Question: i have a problem. I want to use OSGi for a Website. I am pretty new to OSGi but i have read the basics and want to use the framework Equinox. For this i had read the Quick Start Guide from <URL> and bought and read the Book "OSGi and Equinox - Creating Highly Modular Java Systems"
But back to my problem. I downloaded the bridge.war from the equinox site and createt a first bundle with a servlet. The Activator look like this:
'''
public void start(BundleContext bundleContext) throws Exception {
Activator.context = bundleContext;
httpServiceTracker = new HttpServiceTracker(context);
httpServiceTracker.open();
}
public void stop(BundleContext bundleContext) throws Exception {
Activator.context = null;
httpServiceTracker.close();
httpServiceTracker = null;
}
private class HttpServiceTracker extends ServiceTracker {
public HttpServiceTracker(BundleContext context) {
super(context, HttpService.class.getName(), null);
}
public Object addingService(ServiceReference reference) {
HttpService httpService = (HttpService) context.getService(reference);
try {
httpService.registerServlet("/index", new StartServlet(), null, null); //$NON-NLS-1$
} catch (Exception e) {
e.printStackTrace();
}
return httpService;
}
public void removedService(ServiceReference reference, Object service) {
HttpService httpService = (HttpService) service;
httpService.unregister("/index"); //$NON-NLS-1$
super.removedService(reference, service);
}
}
'''
And my Servlet look like this:
protected void doGet(HttpServletRequest request, HttpServletResponse response) throws ServletException, IOException {
performTask(request, response);
}
'''
protected void doPost(HttpServletRequest request, HttpServletResponse response) throws ServletException,
IOException {
performTask(request, response);
}
private void performTask(HttpServletRequest request, HttpServletResponse response) throws ServletException,
IOException {
RequestDispatcher RequestDispatcherview = request.getRequestDispatcher("test.jsp");
RequestDispatcherview.forward(request, response);
}
'''
The JSP File is in the Folder /WebContent/ which is in the Bundle.
If i deploy the bundle into the bridge.war and try to open the site in a Browser, i always get the following:

I do not know how i can configure my Servlet or my Activator, that they will find the jsp file.
I tried to move the JSP File into the bridge.war but it does not help me to prevent this problem.
I guess i have to register the jsp file anywhere (maybe with 'httpService.registerResources(arg0, arg1, arg2);') but i do not know how i do this properly.
I hope you can help me.
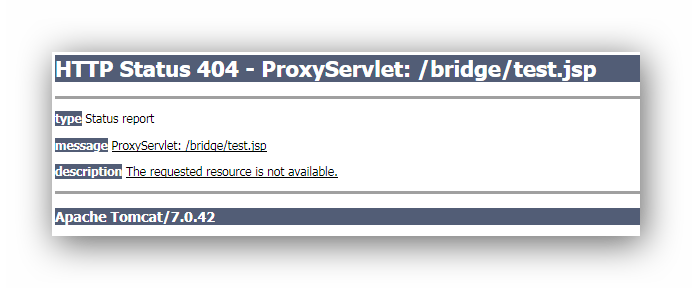
Answer: I finally solved my Problem. I used extension points. Here is my plugin.xml:
'''
<plugin>
<extension point="org.eclipse.equinox.http.registry.httpcontexts">
<httpcontext id="html">
<resource-mapping path="/WebContent/static"/>
</httpcontext>
</extension>
<extension point="org.eclipse.equinox.http.registry.resources">
<resource alias="/webApp" httpcontextId="html"/>
</extension>
<extension point="org.eclipse.equinox.http.registry.httpcontexts">
<httpcontext id="jsp">
<resource-mapping path="/WebContent/dynamic"/>
</httpcontext>
</extension>
<extension point="org.eclipse.equinox.http.registry.servlets">
<servlet alias="/webApp/*.jsp" class="org.eclipse.equinox.jsp.jasper.registry.JSPFactory" httpcontextId="jsp"/>
<servlet alias="/webApp/Login" class="webfiles.servlets.Login"/>
</extension>
</plugin>
'''
My Start and Stop methods in the Activator are looking like this:
Start:
'''
@Override
public void start(BundleContext bundleContext) throws Exception {
super.start(bundleContext);
Activator.context = bundleContext;
Bundle jettBundle = Platform.getBundle("org.eclips.equinox.http.jetty");
Bundle httpRegistryBundle = Platform.getBundle("org.eclipse.equinox.http.registry");
try {
jettBundle.start();
httpRegistryBundle.start();
} catch (Exception e) {
// TODO: handle exception
}
}
'''
Stop:
'''
@Override
public void stop(BundleContext bundleContext) throws Exception {
super.stop(bundleContext);
Activator.context = null;
Bundle jettBundle = Platform.getBundle("org.eclips.equinox.http.jetty");
Bundle httpRegistryBundle = Platform.getBundle("org.eclipse.equinox.http.registry");
try {
jettBundle.stop();
httpRegistryBundle.stop();
} catch (Exception e) {
// TODO: handle exception
}
}
'''
With this configuration i can use
'''
RequestDispatcher dispatcher = req.getRequestDispatcher("/webApp/start.jsp");
dispatcher.forward(req, resp);
'''
in my Servlet without problems.
I hope I can help others with the same Problem.